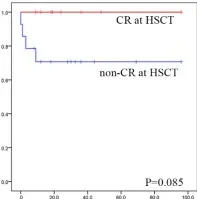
Using data from published cases, a Kaplan-Meier survival analysis was conducted to assess the impact of various risk factors. Relapse after transplantation. Exhibited a improved OS and PFS.
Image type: electrography (ekg)